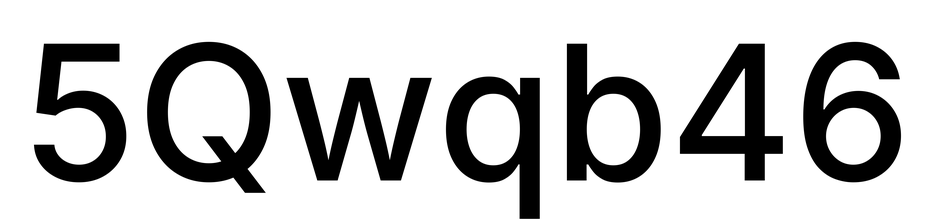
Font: Inter_Medium